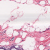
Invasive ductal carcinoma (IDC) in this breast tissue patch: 0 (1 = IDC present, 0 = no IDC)